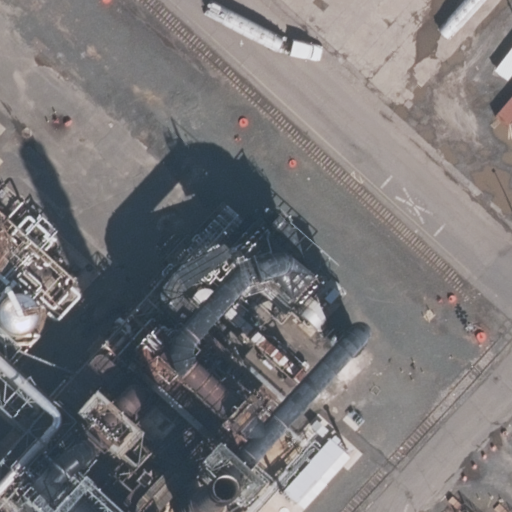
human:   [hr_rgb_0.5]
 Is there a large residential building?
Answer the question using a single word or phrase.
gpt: no

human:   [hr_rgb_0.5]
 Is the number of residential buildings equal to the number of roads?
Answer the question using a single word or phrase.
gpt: no

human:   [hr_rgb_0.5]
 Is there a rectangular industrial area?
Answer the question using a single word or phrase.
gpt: yes

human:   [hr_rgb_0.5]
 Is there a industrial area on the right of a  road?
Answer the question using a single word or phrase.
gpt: yes

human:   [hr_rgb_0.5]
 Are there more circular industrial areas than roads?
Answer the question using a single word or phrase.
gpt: no

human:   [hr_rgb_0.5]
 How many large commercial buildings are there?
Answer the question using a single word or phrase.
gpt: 0

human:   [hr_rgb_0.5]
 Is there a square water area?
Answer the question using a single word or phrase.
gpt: no

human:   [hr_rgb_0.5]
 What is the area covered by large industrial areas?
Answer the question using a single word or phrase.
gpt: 10583m2

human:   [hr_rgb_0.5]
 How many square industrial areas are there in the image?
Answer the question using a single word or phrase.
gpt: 0

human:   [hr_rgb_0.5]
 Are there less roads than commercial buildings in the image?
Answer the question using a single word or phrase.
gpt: no

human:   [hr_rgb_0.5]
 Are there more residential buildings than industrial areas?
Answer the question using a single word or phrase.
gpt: no

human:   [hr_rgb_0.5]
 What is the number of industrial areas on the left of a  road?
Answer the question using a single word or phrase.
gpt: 0

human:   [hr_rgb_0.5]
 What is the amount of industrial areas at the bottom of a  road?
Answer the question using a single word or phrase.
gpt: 1

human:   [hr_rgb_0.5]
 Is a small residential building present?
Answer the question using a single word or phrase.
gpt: no

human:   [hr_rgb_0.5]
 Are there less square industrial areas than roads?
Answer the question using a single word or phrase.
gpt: yes

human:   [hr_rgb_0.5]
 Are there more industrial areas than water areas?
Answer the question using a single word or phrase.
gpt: yes

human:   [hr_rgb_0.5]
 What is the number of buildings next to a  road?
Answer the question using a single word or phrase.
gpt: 0

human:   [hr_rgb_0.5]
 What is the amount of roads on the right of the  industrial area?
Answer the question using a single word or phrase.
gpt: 0

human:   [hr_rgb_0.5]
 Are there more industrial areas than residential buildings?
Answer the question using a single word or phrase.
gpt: yes

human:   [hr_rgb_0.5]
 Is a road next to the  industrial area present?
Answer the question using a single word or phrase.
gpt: yes

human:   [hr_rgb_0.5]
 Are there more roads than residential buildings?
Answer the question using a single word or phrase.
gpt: yes

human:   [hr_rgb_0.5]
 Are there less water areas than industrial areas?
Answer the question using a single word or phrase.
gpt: yes

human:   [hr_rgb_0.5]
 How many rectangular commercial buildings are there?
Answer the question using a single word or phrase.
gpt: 0

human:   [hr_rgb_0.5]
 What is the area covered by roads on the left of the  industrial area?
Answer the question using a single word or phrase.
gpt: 0m2

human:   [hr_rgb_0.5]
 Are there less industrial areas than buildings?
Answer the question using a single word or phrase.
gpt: no

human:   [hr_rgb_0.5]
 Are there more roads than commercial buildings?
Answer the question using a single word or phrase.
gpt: yes

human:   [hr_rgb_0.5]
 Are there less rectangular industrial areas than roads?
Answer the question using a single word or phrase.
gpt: yes

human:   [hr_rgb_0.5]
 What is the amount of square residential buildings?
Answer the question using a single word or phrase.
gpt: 0

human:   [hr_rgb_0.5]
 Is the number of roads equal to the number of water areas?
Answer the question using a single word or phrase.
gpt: no

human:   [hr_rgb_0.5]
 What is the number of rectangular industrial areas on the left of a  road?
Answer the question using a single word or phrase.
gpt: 0

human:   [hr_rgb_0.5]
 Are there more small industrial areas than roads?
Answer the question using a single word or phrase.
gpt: no

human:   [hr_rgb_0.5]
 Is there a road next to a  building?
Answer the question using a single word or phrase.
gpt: no

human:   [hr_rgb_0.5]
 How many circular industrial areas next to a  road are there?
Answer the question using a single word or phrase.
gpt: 0

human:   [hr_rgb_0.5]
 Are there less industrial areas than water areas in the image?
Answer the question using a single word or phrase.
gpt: no

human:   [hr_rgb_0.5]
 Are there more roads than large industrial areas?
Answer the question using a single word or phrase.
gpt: yes

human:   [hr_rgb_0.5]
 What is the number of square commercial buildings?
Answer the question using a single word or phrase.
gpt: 0